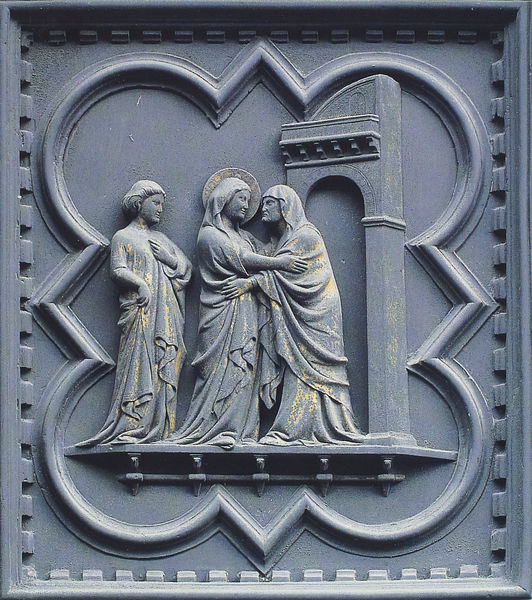
Titel: Südportal
Künstler: Andrea Pisano
Standort: Florenz, Baptisterium (EU - I - Toskana)
Schlagwörter: gruppe, mann, umhang, frauen, frau, szene, tür, schleier, ornament, historie, neues testament, rahmen, stein, gold, mantel, drei, personen, engel, skulptur, relief, rahmung, bogen, figuren, detail, bronze, tor, foto, medaillon, torbogen, dom, portal, sims, heiligenschein, christus, florenz, mönch, heiliger, elisabeth, heilige, fresko, begrüßung, maria, guss, fassung, quadrat, vergoldung, anna, bronzeguss, gebälk, kasette, baptisterium, duomo, vierpass, erkennen, passion, muttergottes, bronz, goldreste